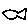
Label: fish